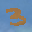
Label: 3